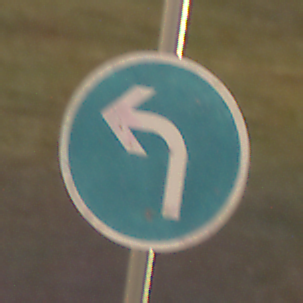
Verkehrszeichen: VorgeschriebeneFahrtrichtungLinks
Umgebung: Outdoor, Suburban
Tageszeit: Night
Wetter: Clear
Licht: Artificial
Jahreszeit: NotSpecified
Kontrast: MediumContrast